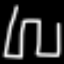
Label: pants